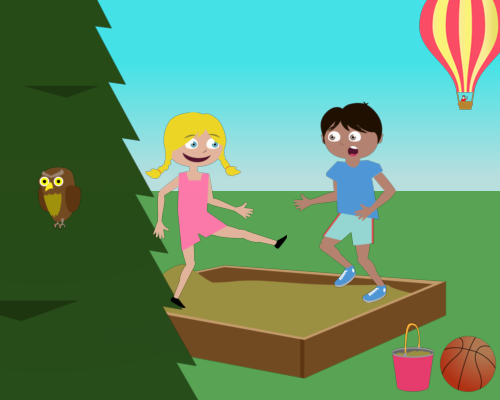
pine tree on the left sand box middle left corner is hidden by tree girl on the left in sand kicks happy boy runs inside box and basket ball outside box  hot air balloon right upper